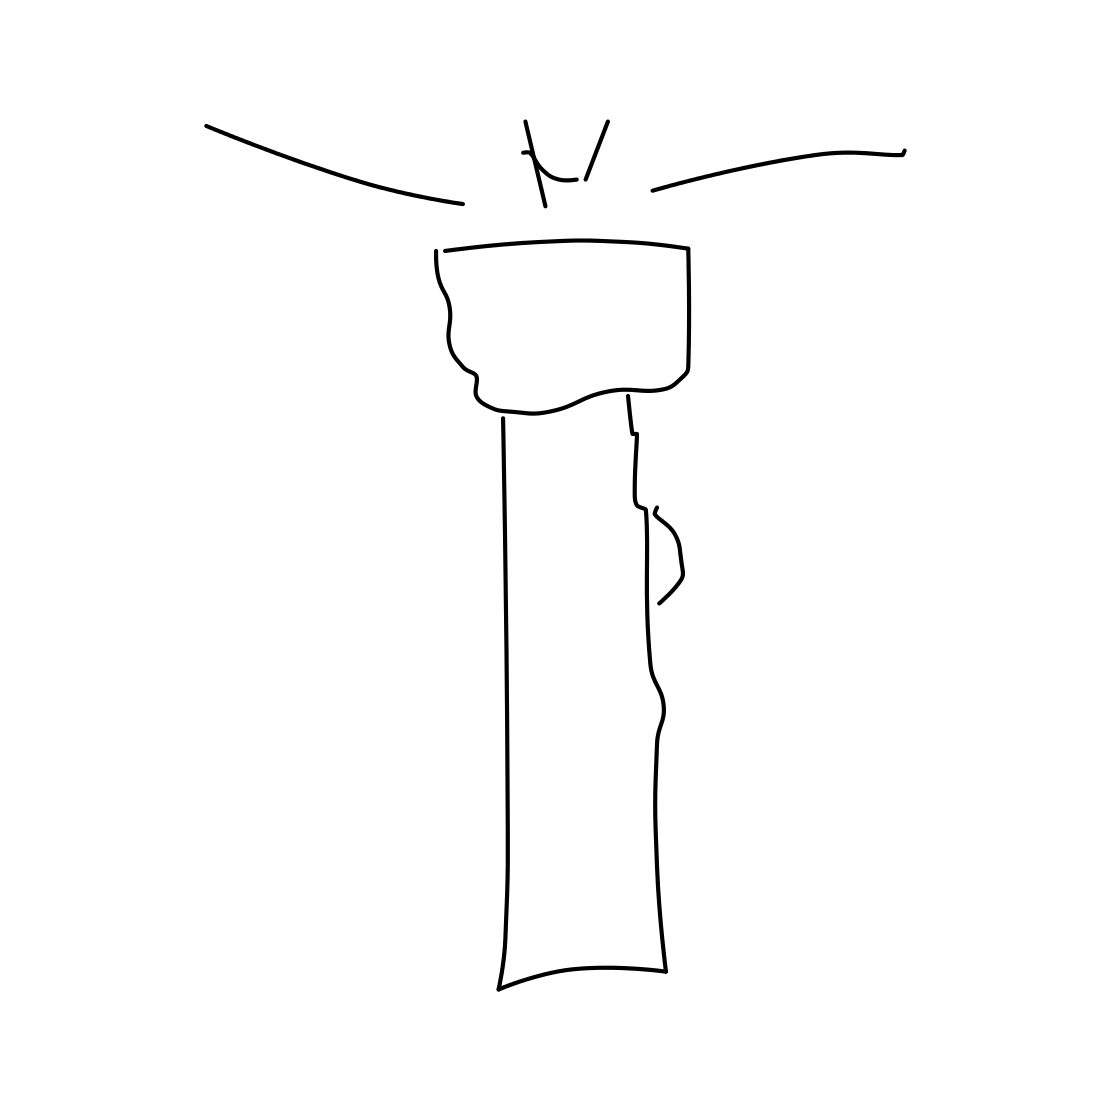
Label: flashlight